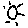
Label: sun